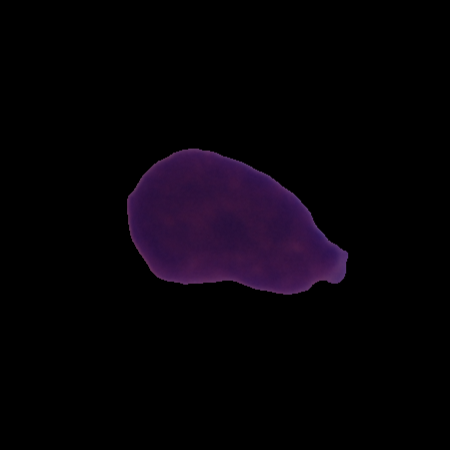
Label: cancer